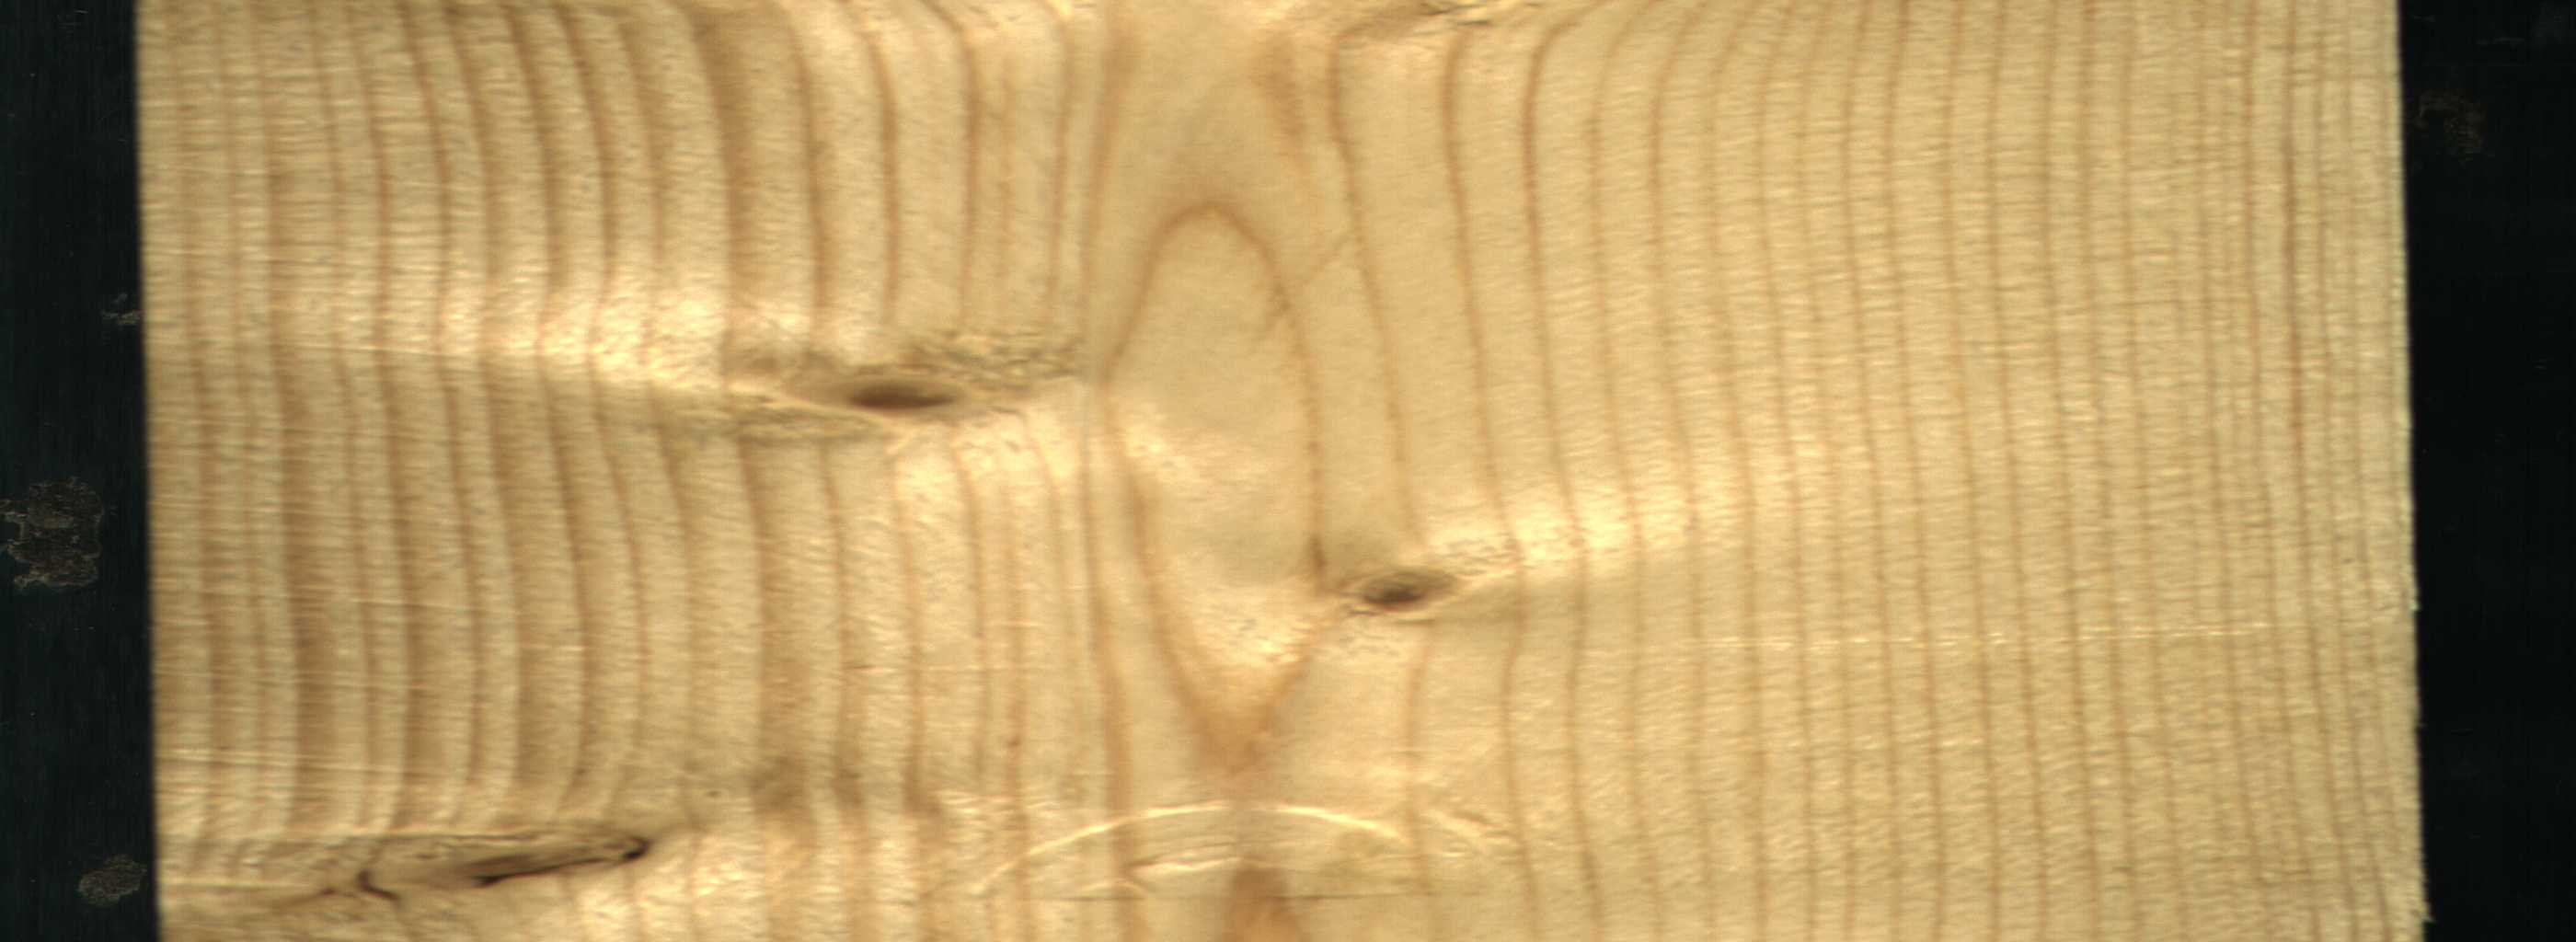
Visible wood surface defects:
Live_Knot
Live_Knot
Live_Knot